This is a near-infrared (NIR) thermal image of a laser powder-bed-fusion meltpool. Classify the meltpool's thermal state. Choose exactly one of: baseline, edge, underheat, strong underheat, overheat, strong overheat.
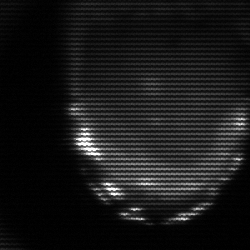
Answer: edge